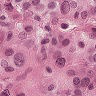
Metastatic tissue present: yes